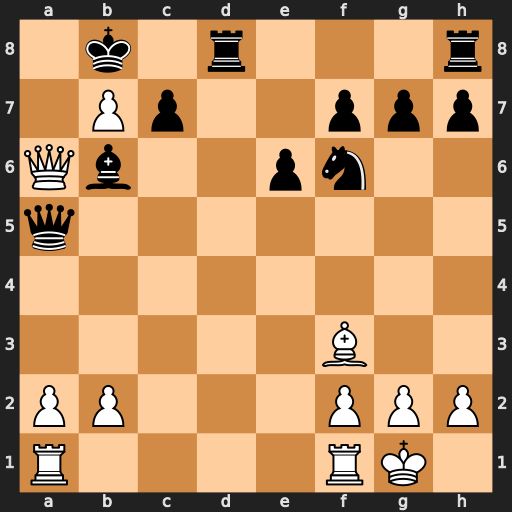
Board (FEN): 1k1r3r/1Pp2ppp/Qb2pn2/q7/8/5B2/PP3PPP/R4RK1
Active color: w
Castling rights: -
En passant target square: -
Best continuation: Qa8+ Qxa8 bxa8=Q#